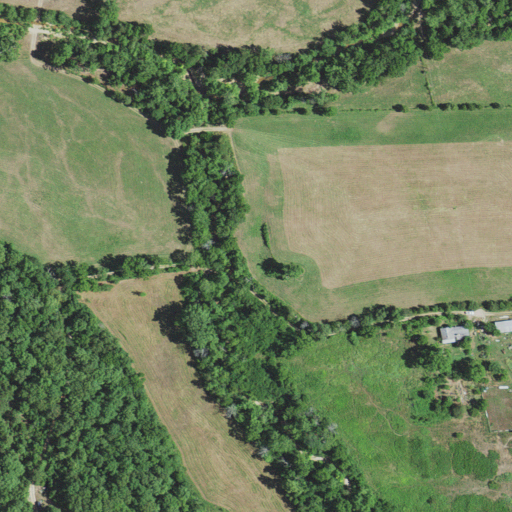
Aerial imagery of valley in Missouri named MacIntire Hollow containing pasture, deciduous forest, mixed forest, open development, and low intensity development